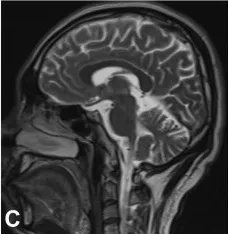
Magnetic resonance imaging (MRI) of the brain. Sagittal T2-weighted scan. Revealed enlarged sulci in the cerebrum.
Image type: radiology (mri)